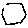
Label: hexagon